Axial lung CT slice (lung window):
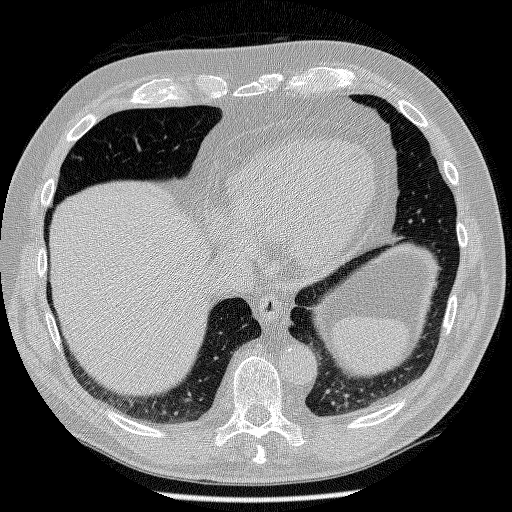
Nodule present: no